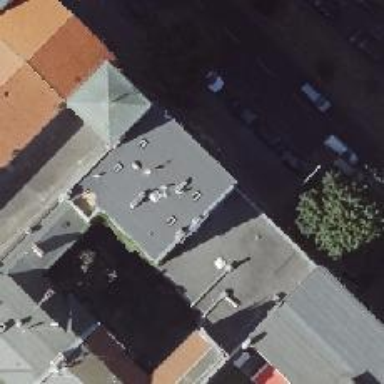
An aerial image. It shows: Beauty shop.